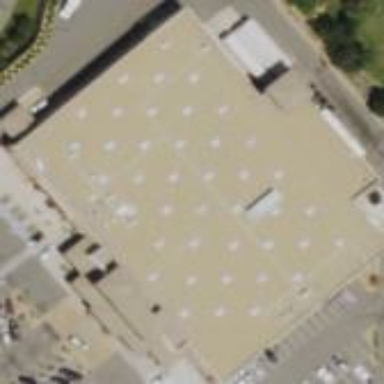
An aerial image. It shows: Supermarket building.